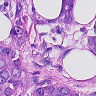
Metastatic tissue present: yes